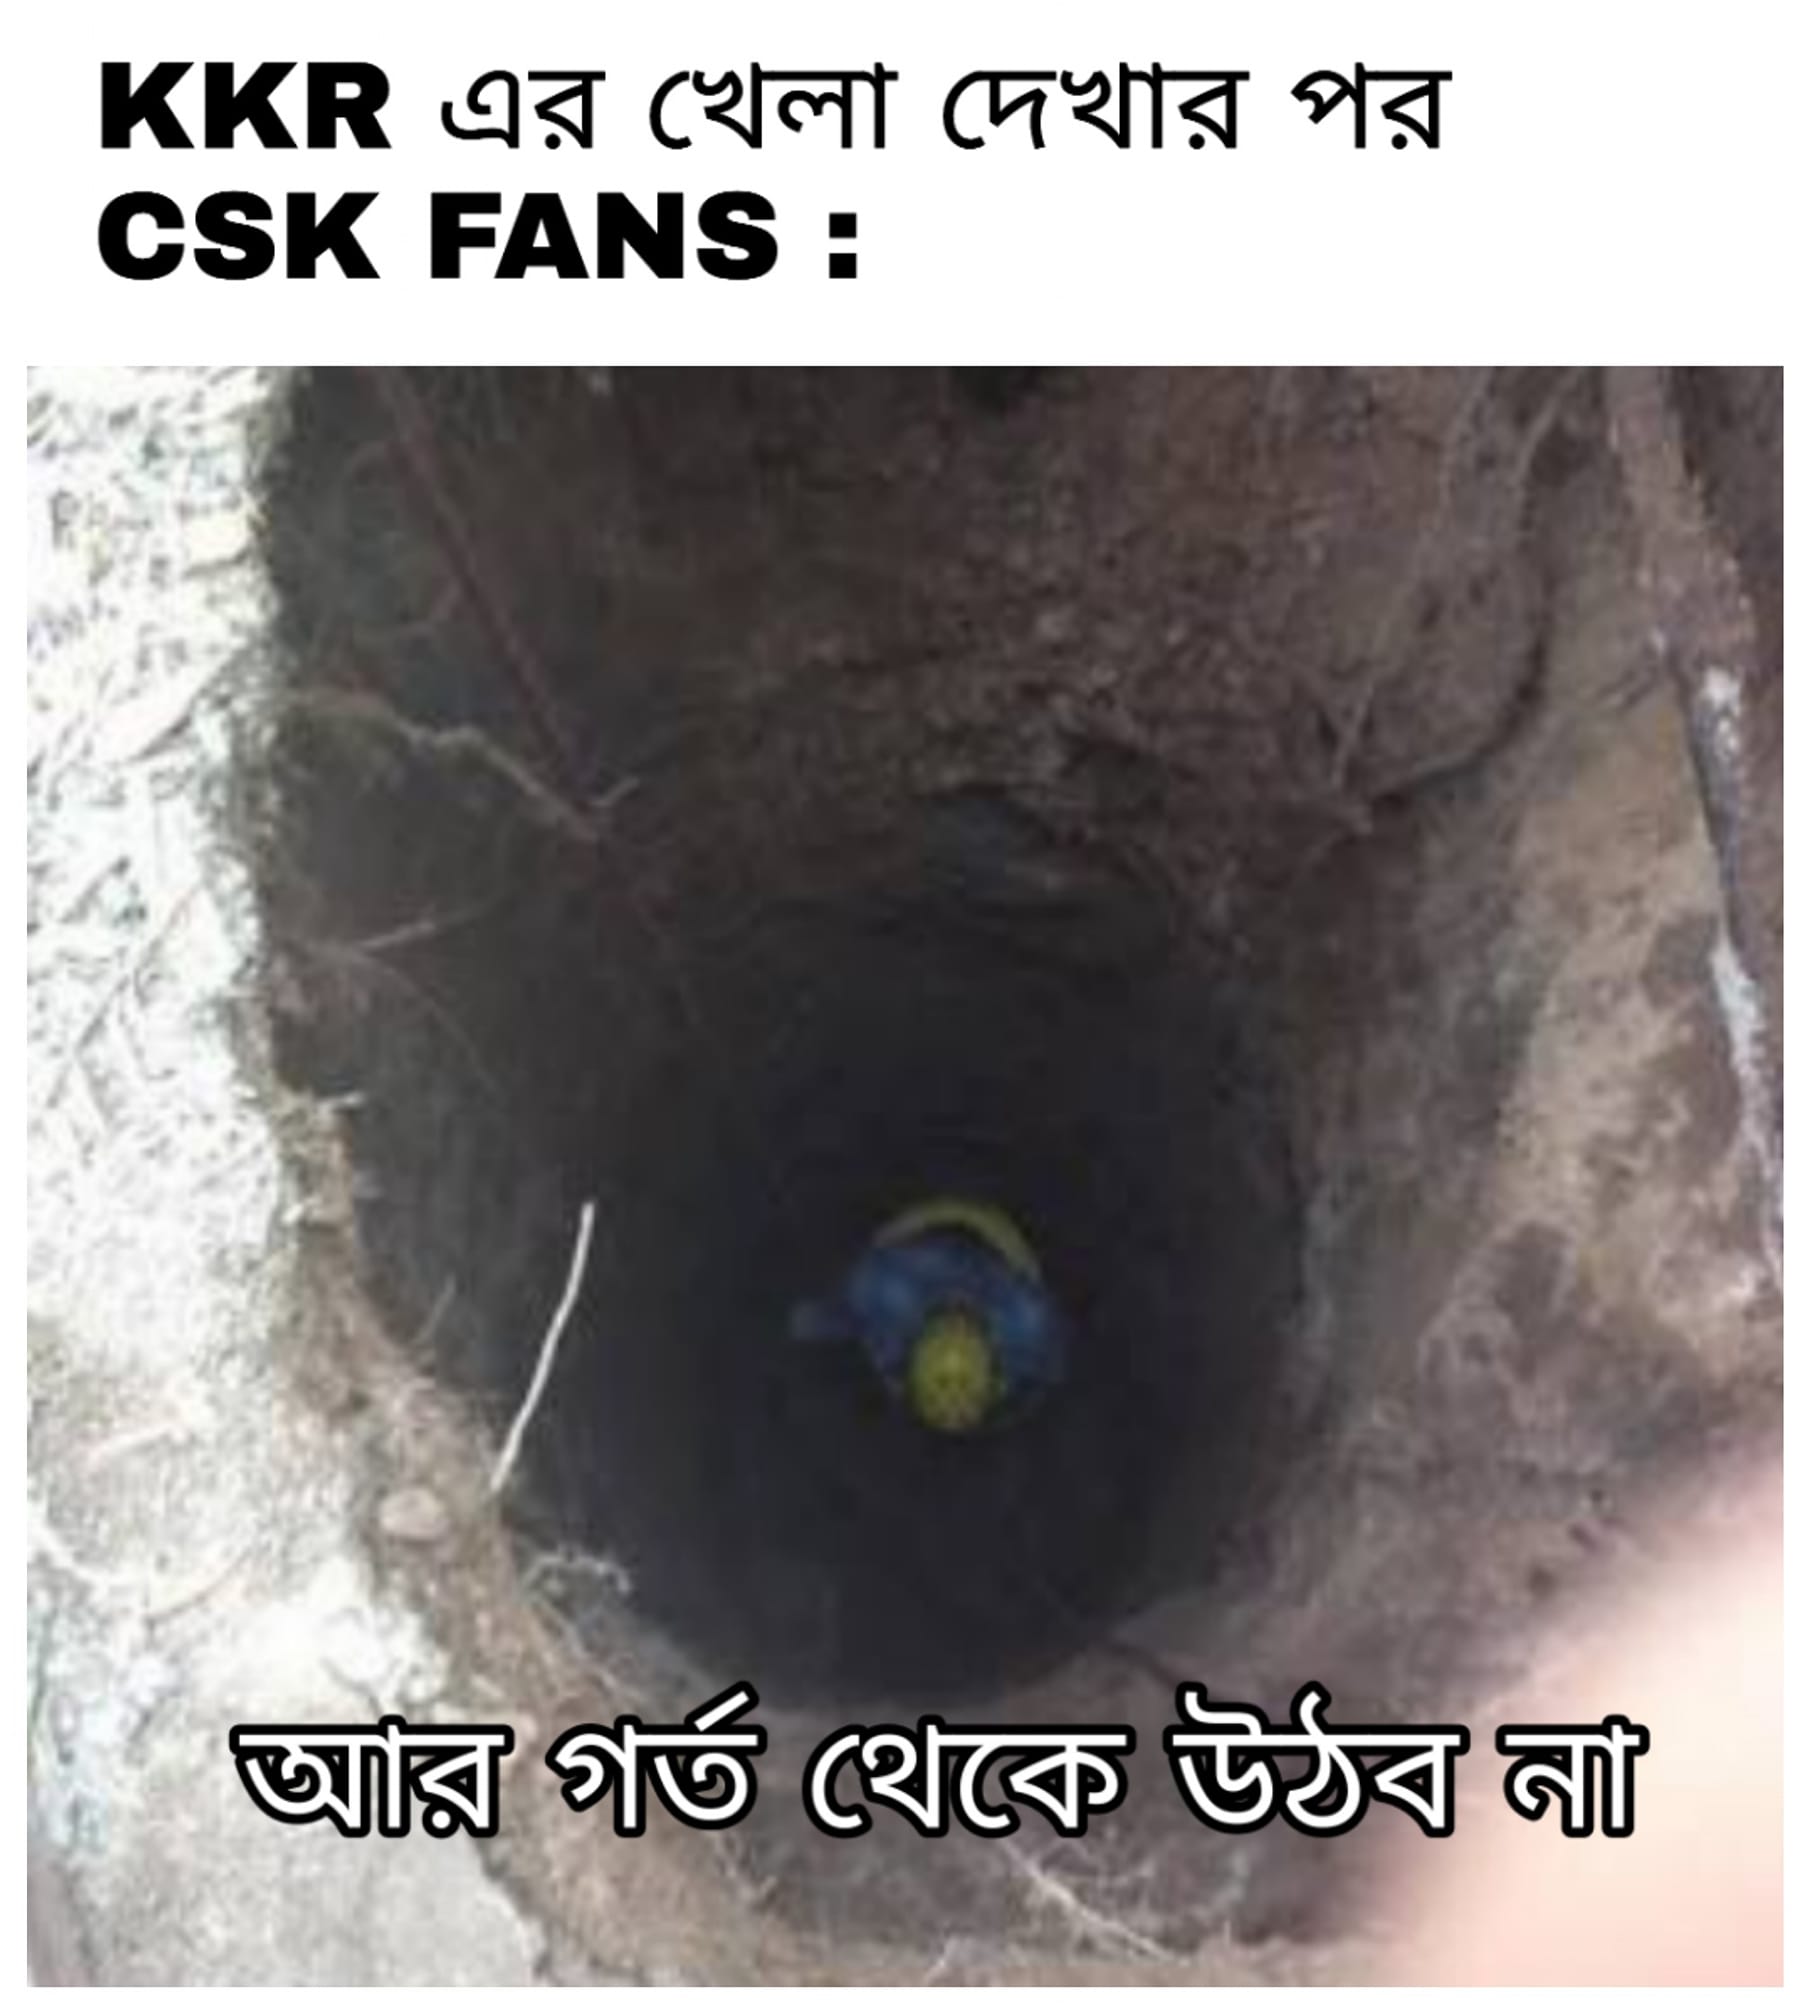
Caption: KKR এর খেলা দেখার পর   CSK FANS :   আর গর্ত থেকে উঠব না
Label: non-hate